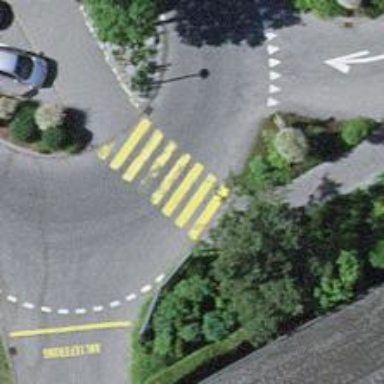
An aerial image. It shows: Uncontrolled zebra crossing on the road.